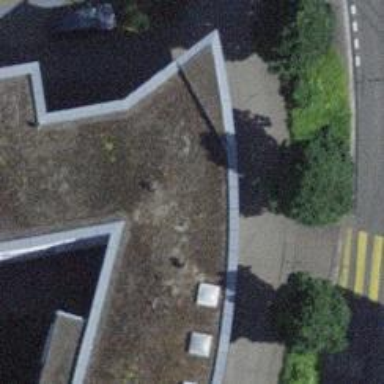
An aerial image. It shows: Kindergarten.